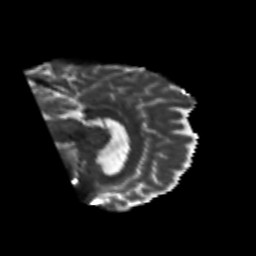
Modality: T2w
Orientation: sagittal
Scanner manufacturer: siemens
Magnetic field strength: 3 T
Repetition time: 6.8 s
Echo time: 0.093 s